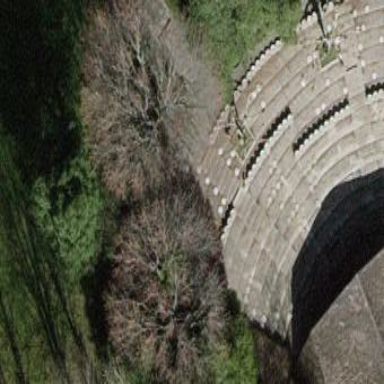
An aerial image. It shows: Open-air theatre building.